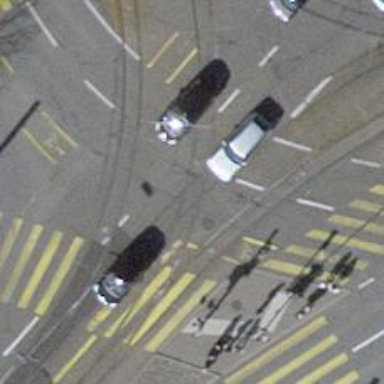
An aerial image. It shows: Railway crossing.